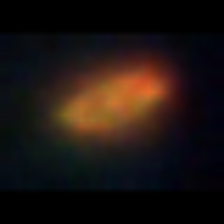
Taxon: Unknown_phyto
Group: Unknown